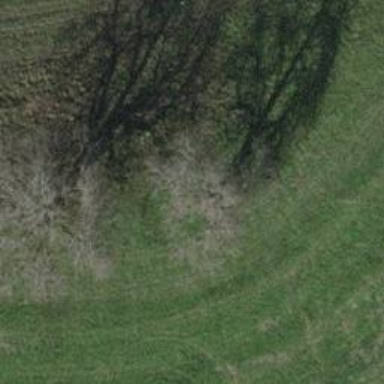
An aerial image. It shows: Single tag "natural: tree."